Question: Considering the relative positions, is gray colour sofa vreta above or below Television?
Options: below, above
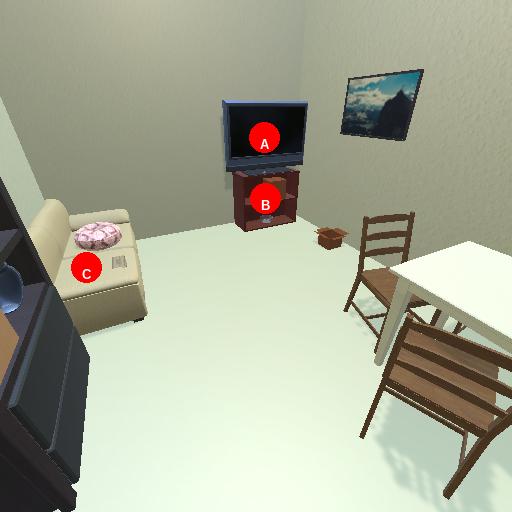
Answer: below